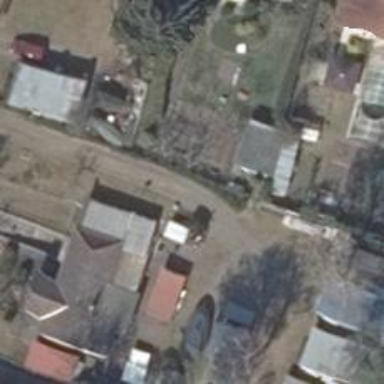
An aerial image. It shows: Driveway.